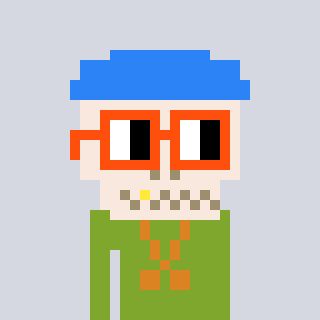
a pixel art character with square orange glasses, a skeleton-hat-shaped head and a slimegreen-colored body on a cool background